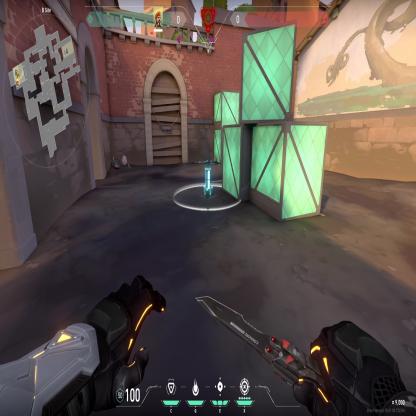
Label: planted spike